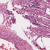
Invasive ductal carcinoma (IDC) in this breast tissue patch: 0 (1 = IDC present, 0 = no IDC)